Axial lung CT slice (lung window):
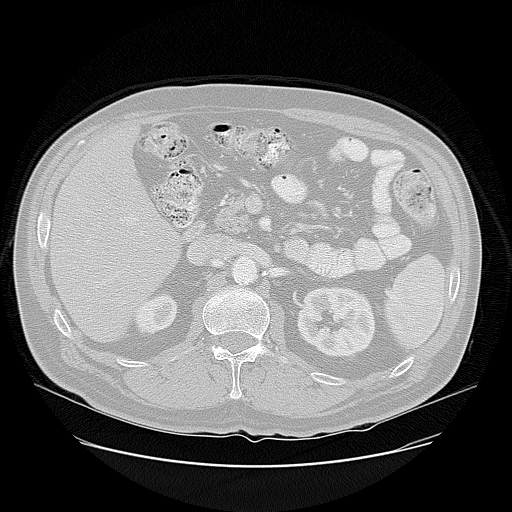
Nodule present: no